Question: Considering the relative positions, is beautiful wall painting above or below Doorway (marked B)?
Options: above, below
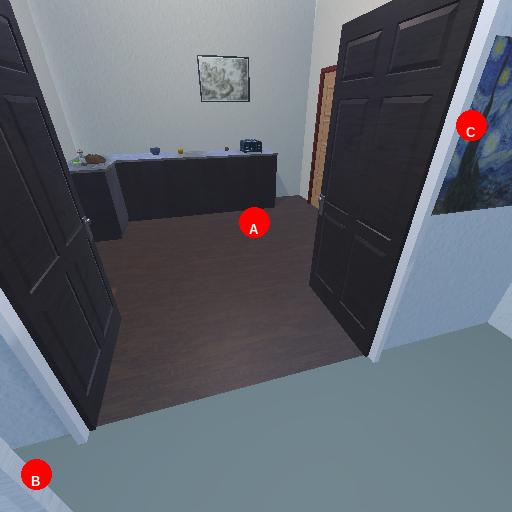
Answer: above